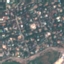
Land use / land cover class: Residential